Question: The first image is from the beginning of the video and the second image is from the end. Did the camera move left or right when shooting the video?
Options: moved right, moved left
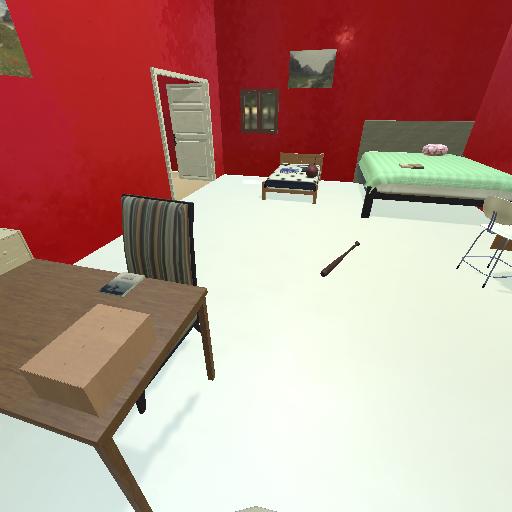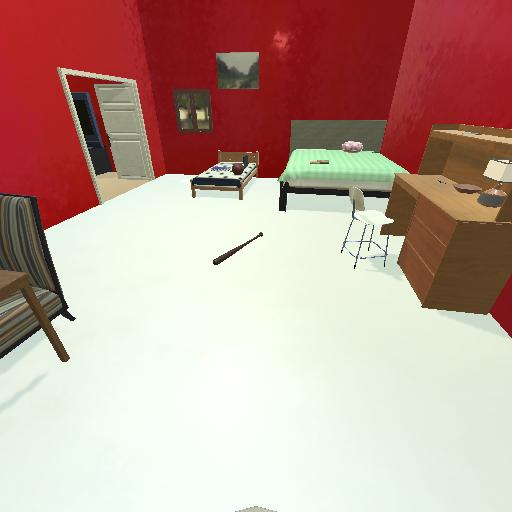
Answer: moved right